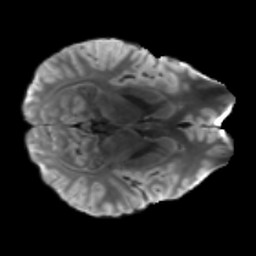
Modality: T2w
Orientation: axial
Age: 26
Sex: male
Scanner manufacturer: siemens
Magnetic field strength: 3 T
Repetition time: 3.5 s
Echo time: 0.086 s